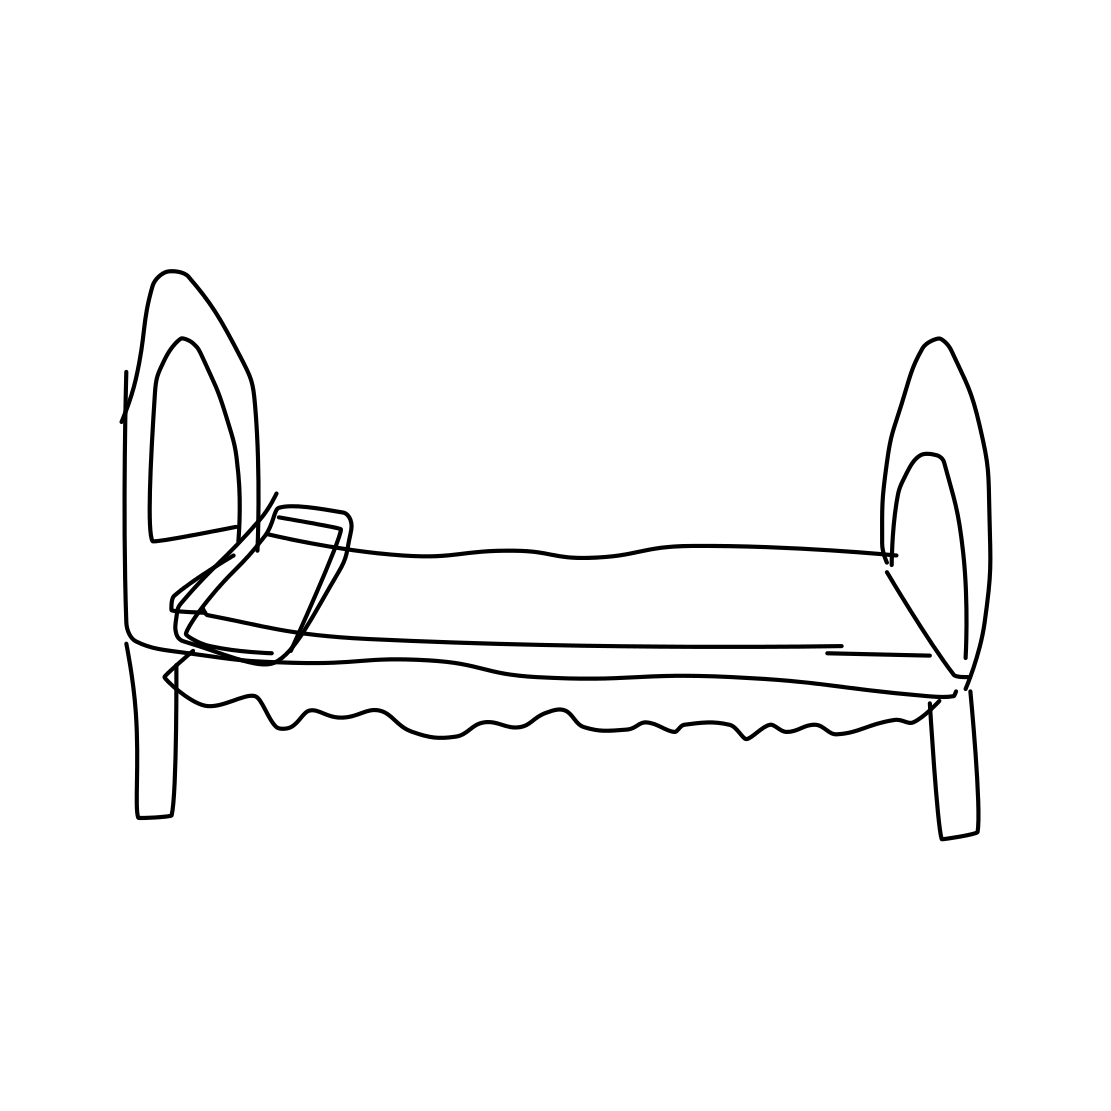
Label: bed